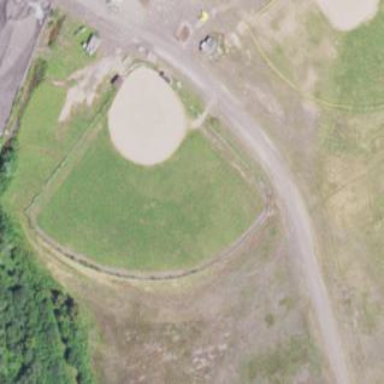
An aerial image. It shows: Baseball pitch for leisure land activities.